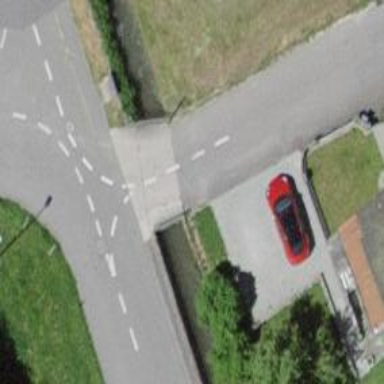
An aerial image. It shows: Residential road with bridge.